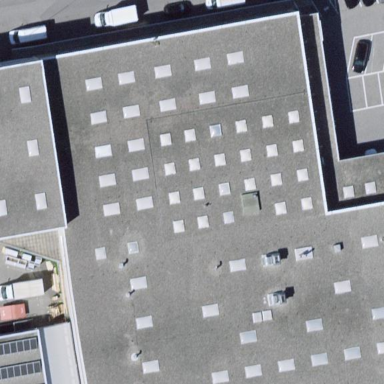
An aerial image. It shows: Commercial building housing car repair shop.